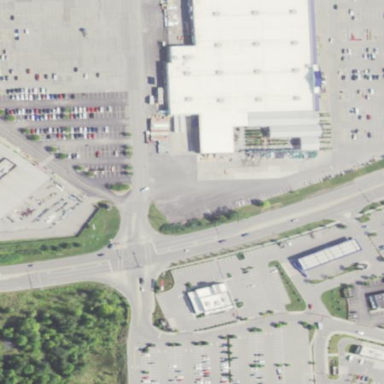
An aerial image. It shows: Retail building.